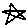
Label: star